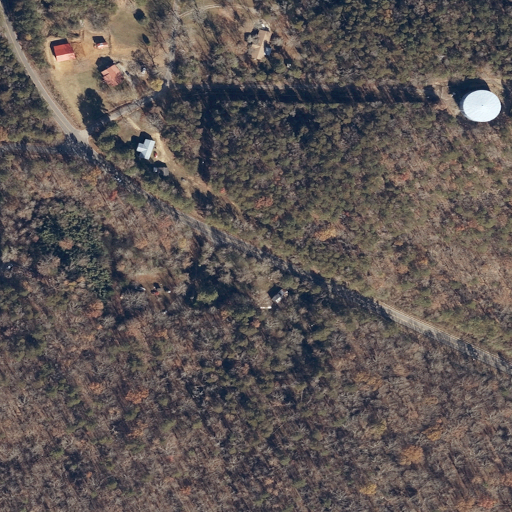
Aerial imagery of gap in Alabama named Sand Mountain Gap containing deciduous forest, low intensity development, evergreen forest, open development, mixed forest, medium intensity development, grassland, and pasture